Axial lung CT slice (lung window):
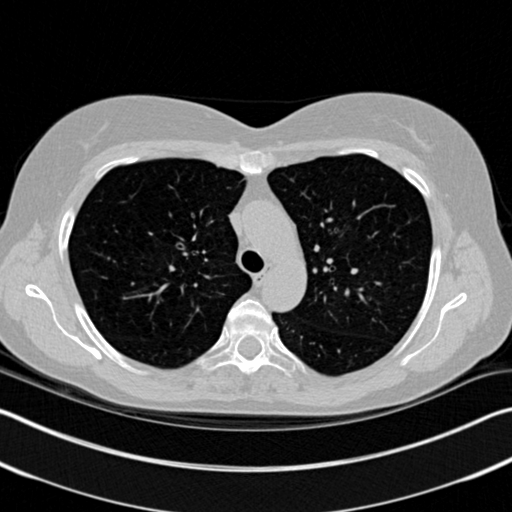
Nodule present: no